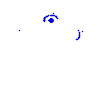
Particle: kaon